Interaction volume radius: 5 \u00c5
Interaction volume height: 10 \u00c5
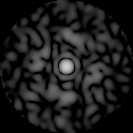
Disorder parameter: 0.8321